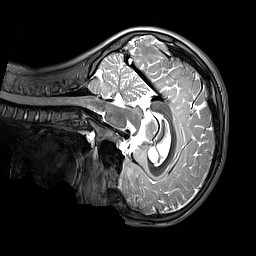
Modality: T2w
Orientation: sagittal
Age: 10
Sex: male
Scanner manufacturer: siemens
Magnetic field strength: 3 T
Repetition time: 3.2 s
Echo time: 0.408 s